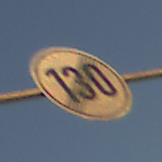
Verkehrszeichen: EndeGeschwindigkeit130
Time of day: SunriseSunset
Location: Outdoor (Nature)
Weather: Clear
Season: NotSpecified
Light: Natural